Field crop: maize
Growth stage: 2
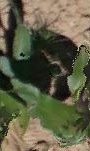
Species: maize